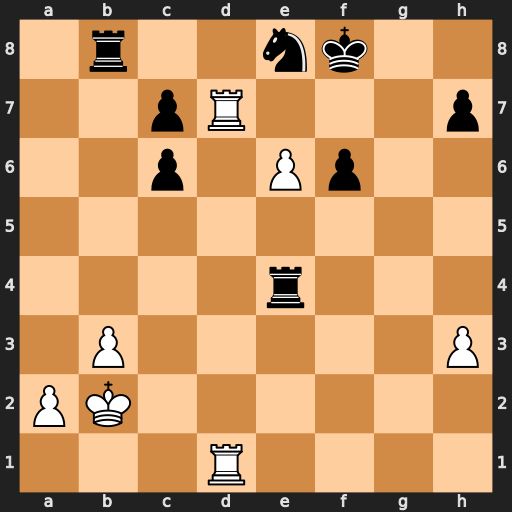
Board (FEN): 1r2nk2/2pR3p/2p1Pp2/8/4r3/1P5P/PK6/3R4
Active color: w
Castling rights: -
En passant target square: -
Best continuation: Rf7+ Kg8 Rg1+